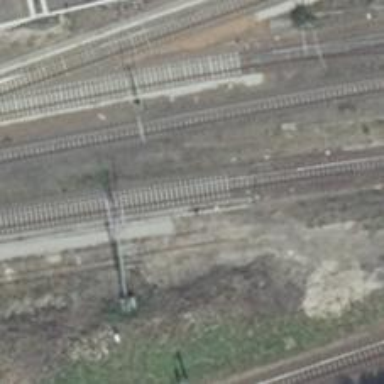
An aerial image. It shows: Railway track with contact lines for electrification.